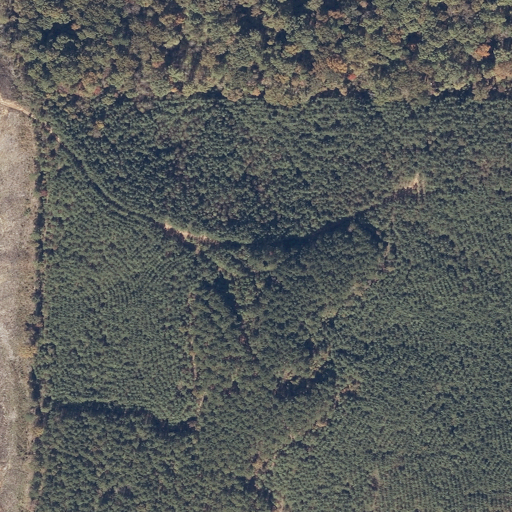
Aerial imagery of mountain in Mississippi named Bonds Mountain containing evergreen forest, deciduous forest, grassland, mixed forest, and shrub